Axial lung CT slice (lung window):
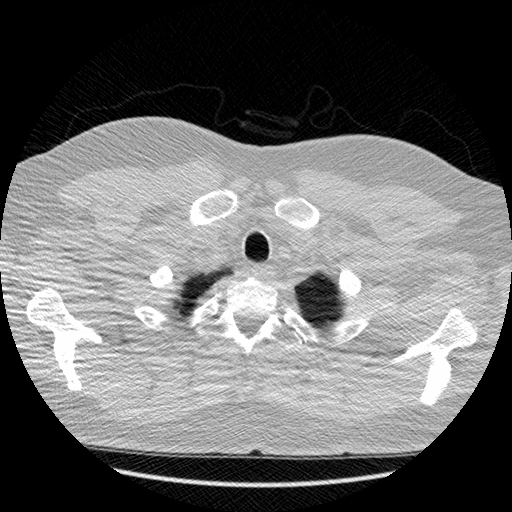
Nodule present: no